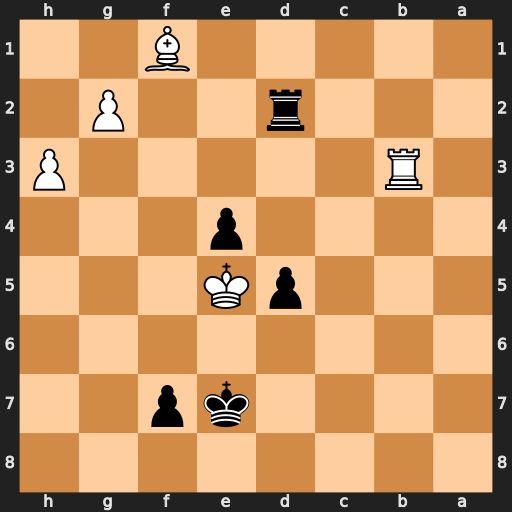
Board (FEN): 8/4kp2/8/3pK3/4p3/1R5P/3r2P1/5B2
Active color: b
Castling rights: -
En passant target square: -
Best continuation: f6+ Kf4 Rf2+ Ke3 Rxf1